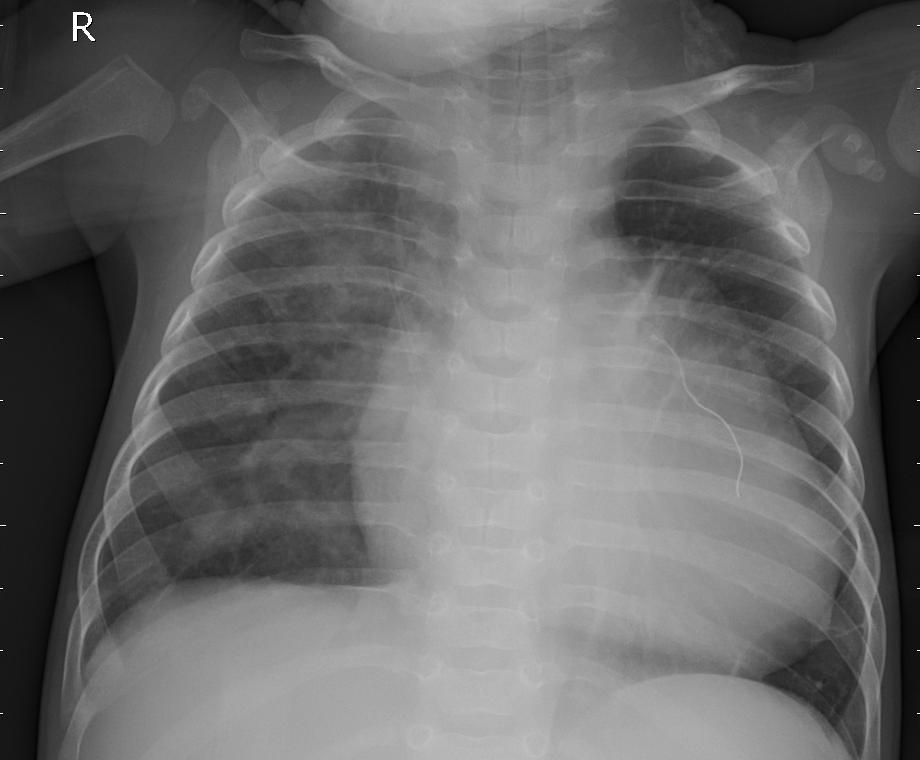
Diagnosis: PNEUMONIA